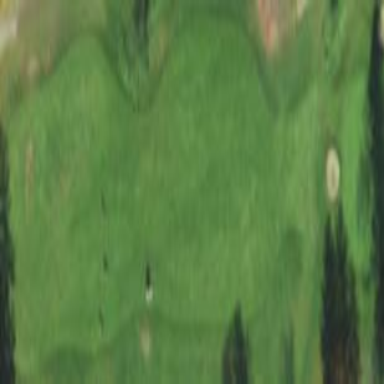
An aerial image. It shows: Golf fairway in the image.